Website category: book
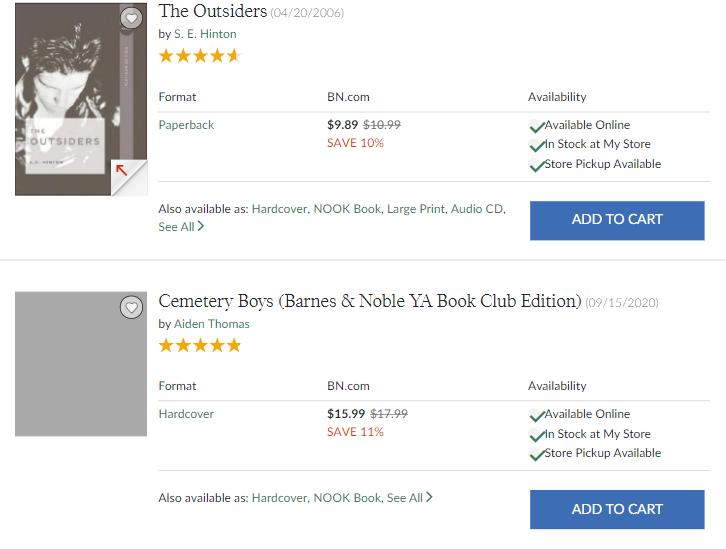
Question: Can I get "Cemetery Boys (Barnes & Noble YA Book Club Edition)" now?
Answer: yes

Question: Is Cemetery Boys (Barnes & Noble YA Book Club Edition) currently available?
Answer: yes

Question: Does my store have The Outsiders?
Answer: yes

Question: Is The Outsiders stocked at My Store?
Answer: yes

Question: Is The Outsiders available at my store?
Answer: yes

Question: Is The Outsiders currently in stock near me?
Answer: yes

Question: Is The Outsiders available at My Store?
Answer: yes

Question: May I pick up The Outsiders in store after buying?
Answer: yes

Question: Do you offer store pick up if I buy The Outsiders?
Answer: yes

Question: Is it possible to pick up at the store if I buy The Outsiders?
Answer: yes

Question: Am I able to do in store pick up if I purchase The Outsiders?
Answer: yes

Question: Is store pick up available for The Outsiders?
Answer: yes

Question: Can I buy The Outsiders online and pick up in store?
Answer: yes